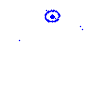
Particle: proton